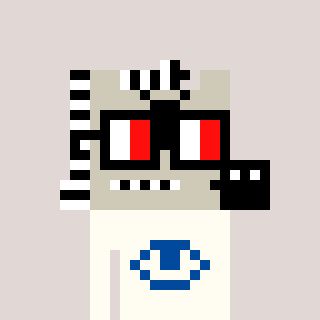
a pixel art character with square glasses with black frames and red eyes, a zebra-shaped head and a grayscale-colored body on a warm background